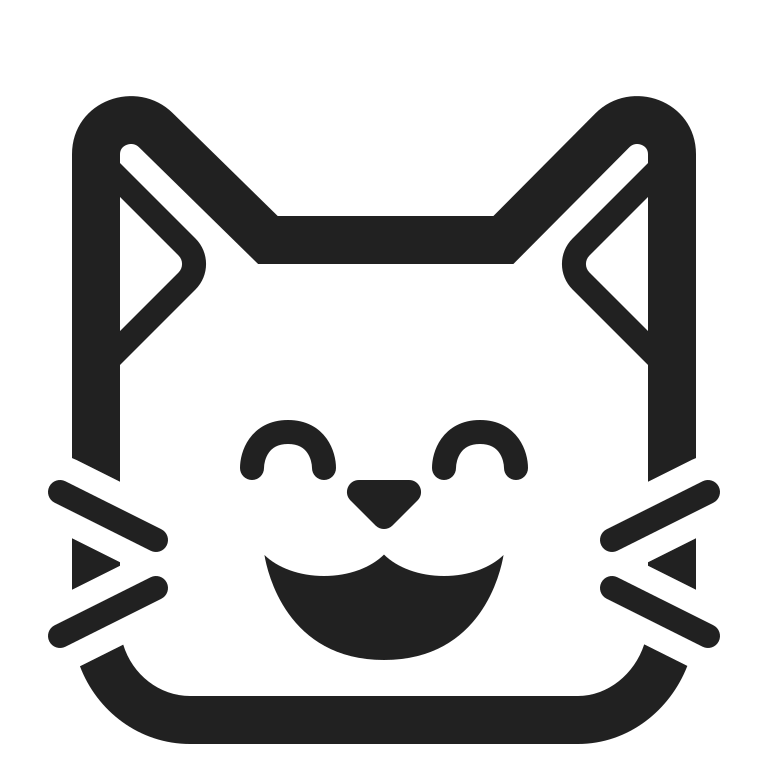
grinning cat with smiling eyes high contrast